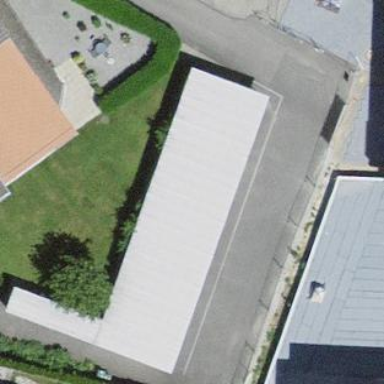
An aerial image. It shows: View of roof of building.